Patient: sex M, age 26
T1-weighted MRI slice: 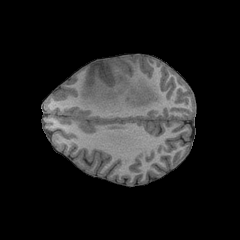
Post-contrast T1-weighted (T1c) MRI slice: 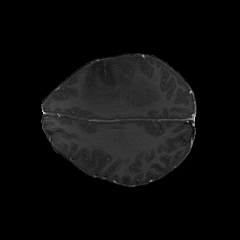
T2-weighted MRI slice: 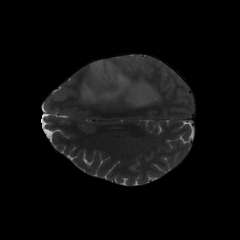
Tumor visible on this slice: yes
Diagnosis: Astrocytoma, IDH-mutant
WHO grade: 3